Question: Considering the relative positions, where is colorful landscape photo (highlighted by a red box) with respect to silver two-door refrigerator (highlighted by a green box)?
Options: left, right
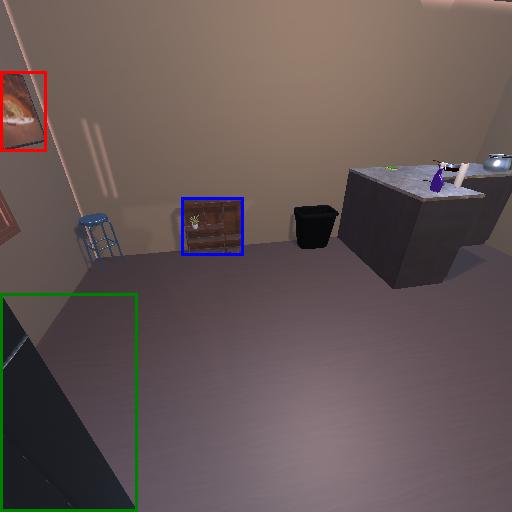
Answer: left